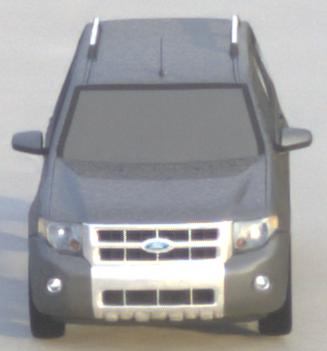
Make: Ford
Model: Escape Hybrid
Detailed model: -
Model produced from: 2004
Model produced until: 2012
Doors: 5
Color: gray
Road condition: dry road
Daytime: sunrise or sunset
Contrast: low contrast